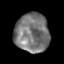
Tissue: prostate
Cell type: T cells
Senescence score: 0.3202
Nuclear area (px): 1317
Mean DAPI intensity: 118.47